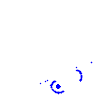
Particle: pion